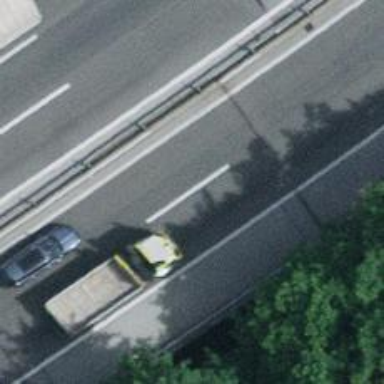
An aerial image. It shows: Motorway bridge with asphalt surface.